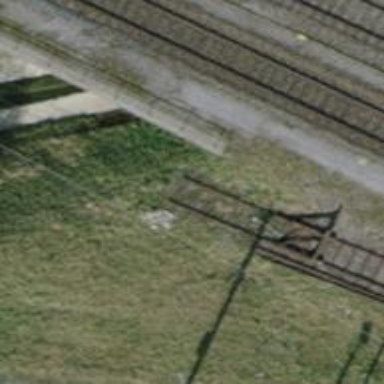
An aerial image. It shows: Railway buffer stop.